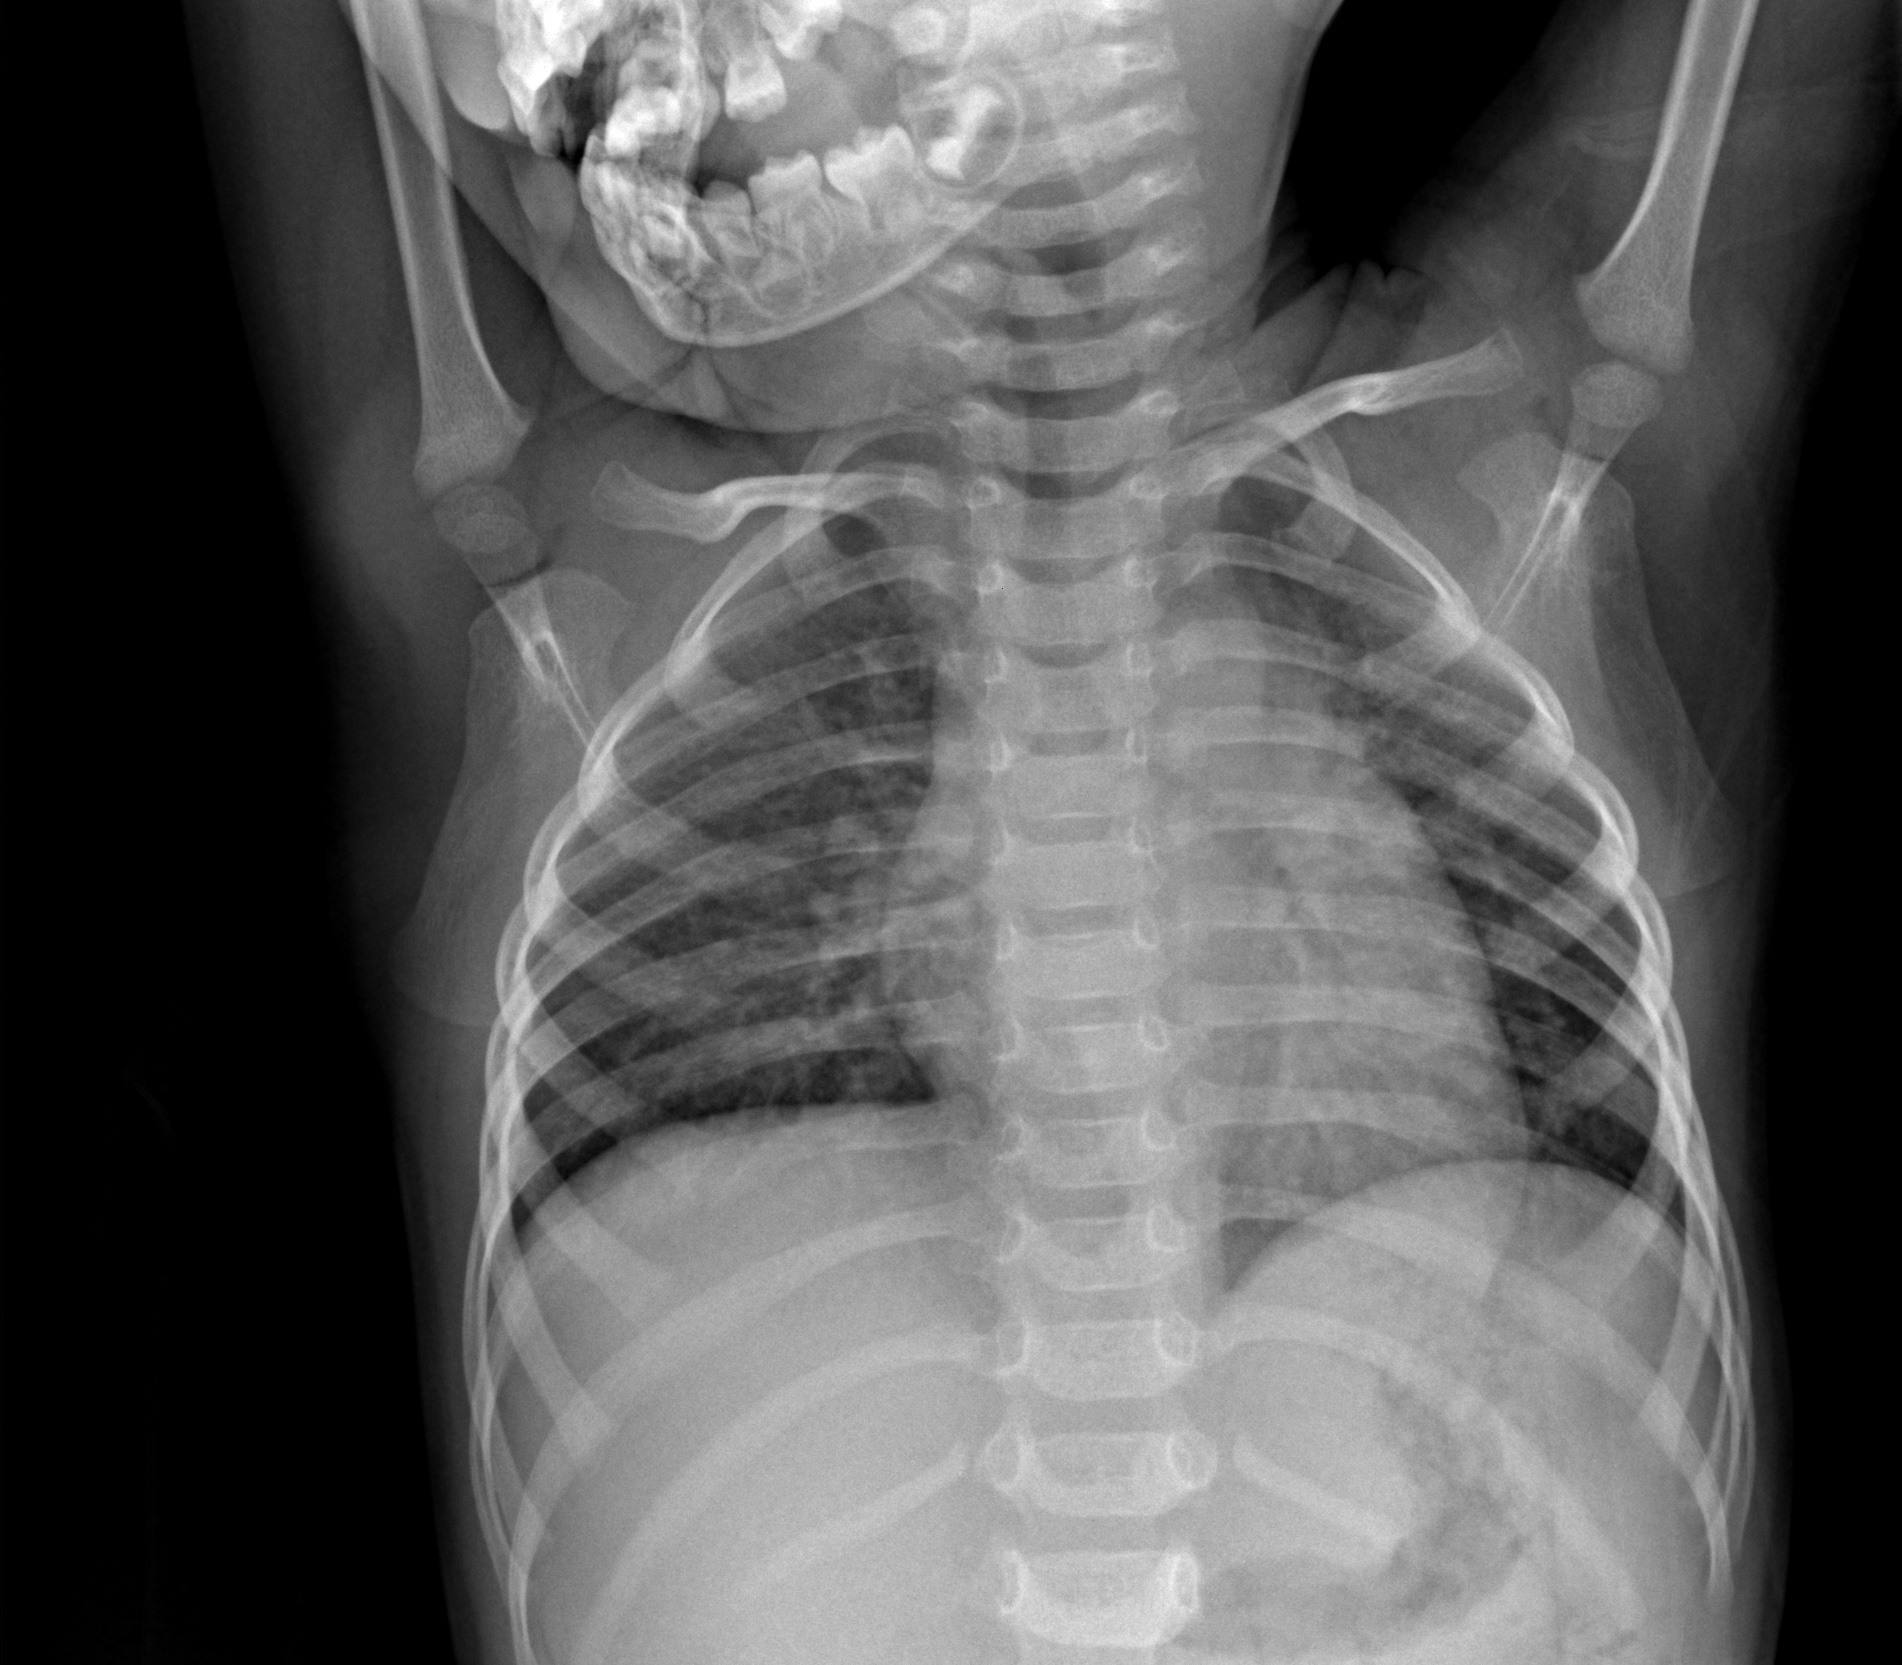
Diagnosis: NORMAL